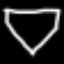
Label: diamond